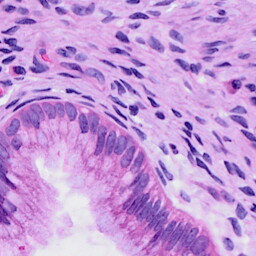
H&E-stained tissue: Cervix